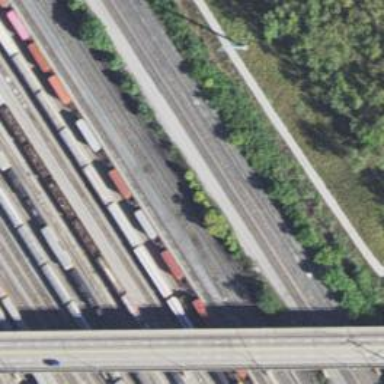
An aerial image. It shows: Railway yard used for servicing trains.